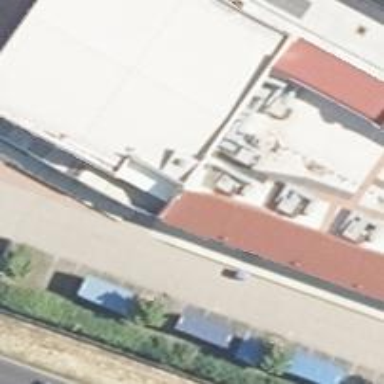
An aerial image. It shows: Retail building.